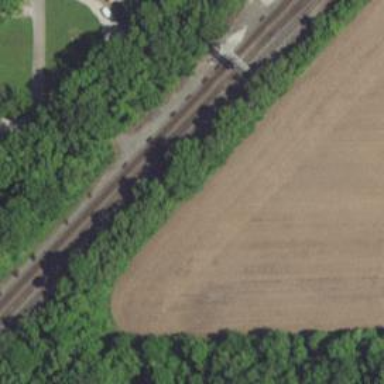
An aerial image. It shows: Railway siding with rails.